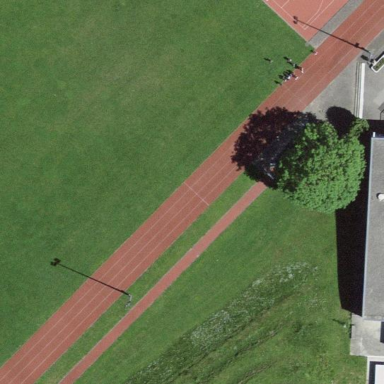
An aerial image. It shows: Athletics pitch designated for leisure land.